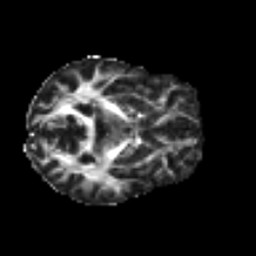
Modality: FA
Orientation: axial
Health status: ill
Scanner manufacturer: philips
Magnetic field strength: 3 T
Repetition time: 9 s
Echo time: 0.127 s